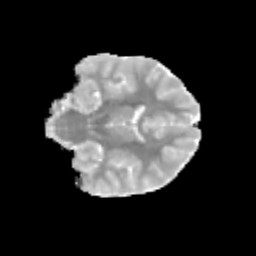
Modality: MD
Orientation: coronal
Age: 9
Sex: male
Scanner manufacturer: siemens
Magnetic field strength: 3 T
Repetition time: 3.8 s
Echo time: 0.07 s